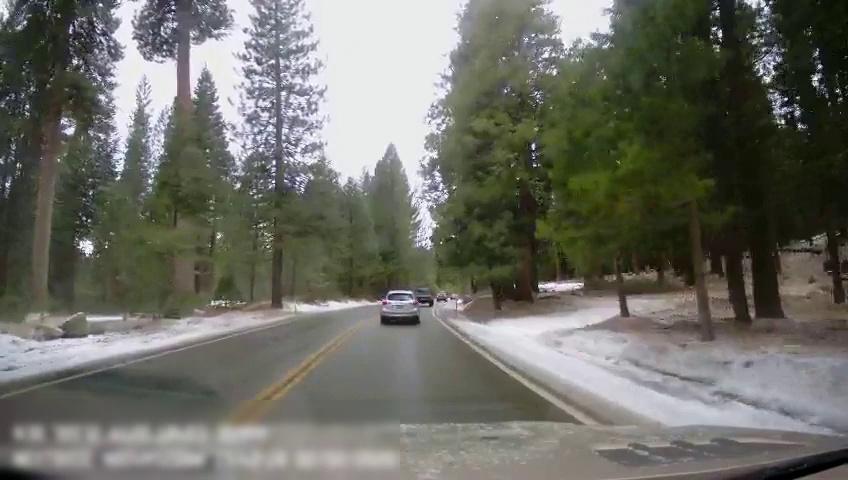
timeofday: Day
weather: Cloudy
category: Drivable Space
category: Vehicles | Car
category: Vehicles | Truck
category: Vehicles | Car
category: Lanes | Current Lane
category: Lanes | Current Lane
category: Lanes | Opposite Lane
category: Lanes | Opposite Lane